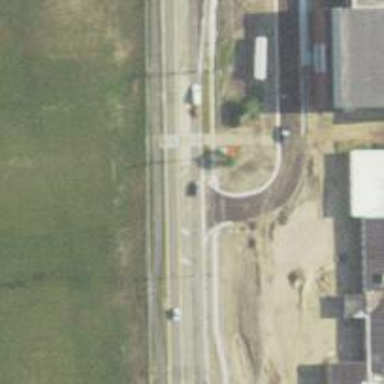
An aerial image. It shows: Uncontrolled crossing on footway.